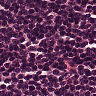
Metastatic tissue present: no